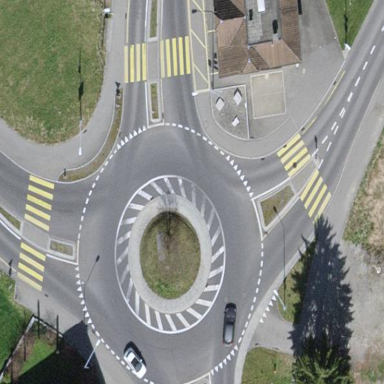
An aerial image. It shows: Primary highway with asphalt surface leading to roundabout.